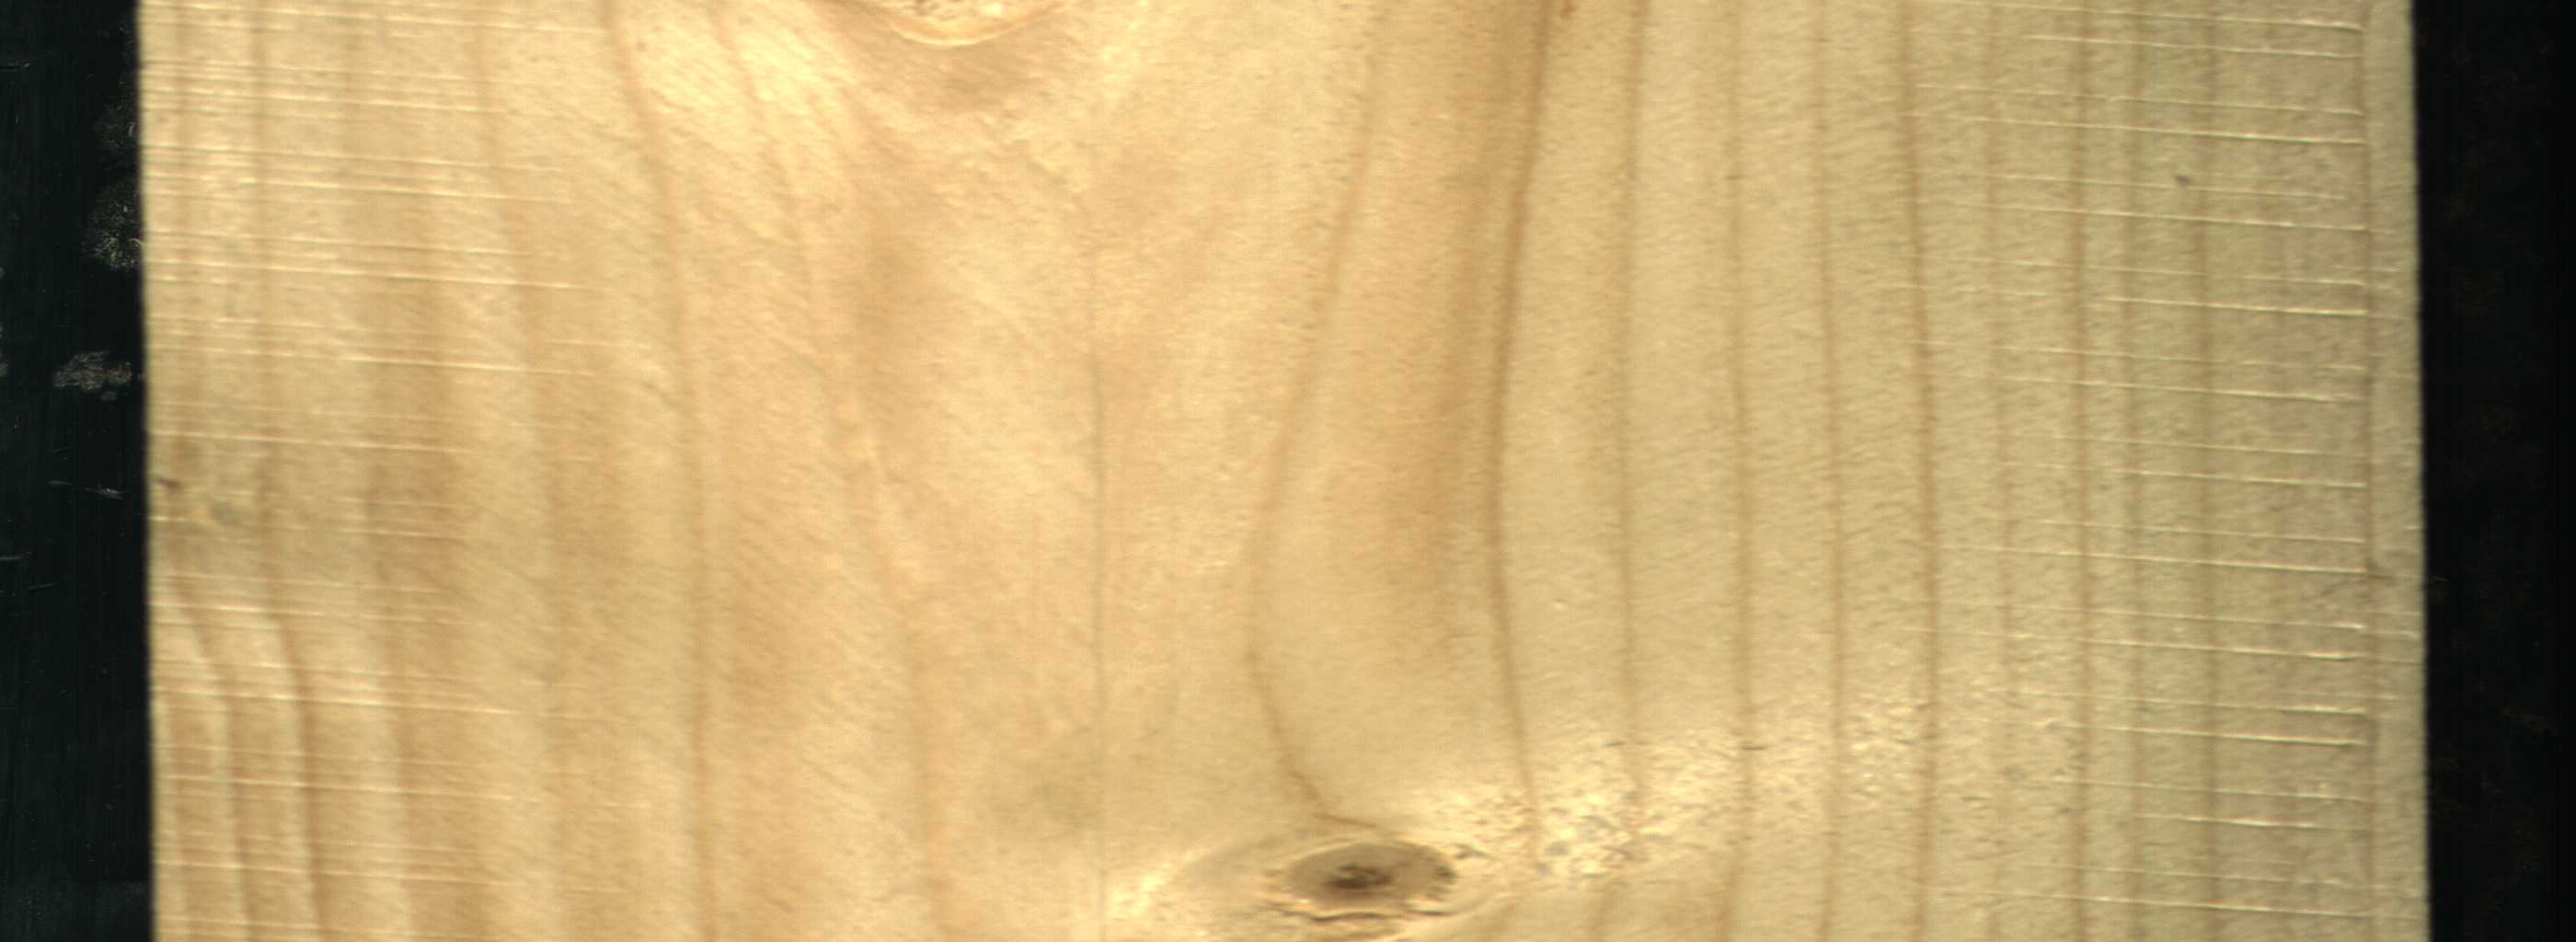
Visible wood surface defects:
Live_Knot